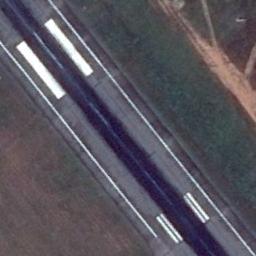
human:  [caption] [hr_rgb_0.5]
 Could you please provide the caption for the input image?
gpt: Next to the runway is a large green lawn with white short and thick markings on the runway .

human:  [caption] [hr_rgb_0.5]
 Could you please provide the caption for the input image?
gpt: The runway goes through the clearing and several touchdown zone markings and aiming point markings are on the runway .

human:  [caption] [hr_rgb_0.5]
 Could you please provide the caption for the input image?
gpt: The grass is around the runway .

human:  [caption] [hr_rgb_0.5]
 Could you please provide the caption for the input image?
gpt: The runway is on the grass next to the bare land .

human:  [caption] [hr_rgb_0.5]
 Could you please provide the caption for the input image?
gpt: The runway is beside a green meadow .